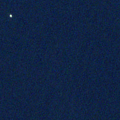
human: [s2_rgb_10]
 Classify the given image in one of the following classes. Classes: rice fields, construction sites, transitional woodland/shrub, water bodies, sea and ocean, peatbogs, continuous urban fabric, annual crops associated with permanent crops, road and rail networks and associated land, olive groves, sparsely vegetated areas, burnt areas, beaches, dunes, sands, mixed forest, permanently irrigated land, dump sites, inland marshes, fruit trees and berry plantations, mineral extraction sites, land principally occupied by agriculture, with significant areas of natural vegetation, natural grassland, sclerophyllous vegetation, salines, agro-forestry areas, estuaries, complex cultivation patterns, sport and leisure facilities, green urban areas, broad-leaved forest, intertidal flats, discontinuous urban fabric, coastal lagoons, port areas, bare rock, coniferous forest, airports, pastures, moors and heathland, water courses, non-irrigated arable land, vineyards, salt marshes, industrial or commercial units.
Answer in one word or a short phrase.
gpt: water bodies